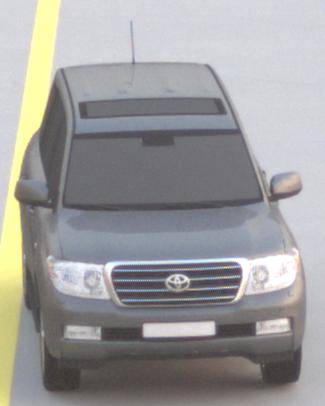
Make: Toyota
Model: Land Cruiser V8 4.7
Detailed model: Land Cruiser V8 (J20)
Model produced from: 2008/03
Model produced until: 2009/11
Doors: 5
Color: gray
Road condition: dry road
Daytime: dawn
Contrast: low contrast